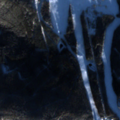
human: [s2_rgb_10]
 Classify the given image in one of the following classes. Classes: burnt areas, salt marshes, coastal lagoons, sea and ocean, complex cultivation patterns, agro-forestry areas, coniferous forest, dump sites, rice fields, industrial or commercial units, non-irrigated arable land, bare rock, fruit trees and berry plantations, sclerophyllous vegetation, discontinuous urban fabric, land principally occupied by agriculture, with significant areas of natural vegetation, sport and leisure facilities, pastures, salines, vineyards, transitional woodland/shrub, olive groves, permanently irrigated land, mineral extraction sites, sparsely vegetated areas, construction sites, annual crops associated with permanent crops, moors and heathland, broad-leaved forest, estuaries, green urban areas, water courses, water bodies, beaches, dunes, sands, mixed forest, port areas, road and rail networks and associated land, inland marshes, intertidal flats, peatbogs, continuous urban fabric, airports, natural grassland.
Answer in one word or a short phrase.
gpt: sport and leisure facilities, coniferous forest